Field crop: tomato
Growth stage: 1
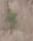
Species: solanum